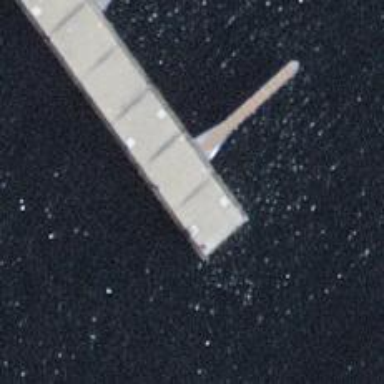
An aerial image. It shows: Man-made pier.